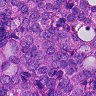
Metastatic tissue present: yes